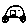
Label: car